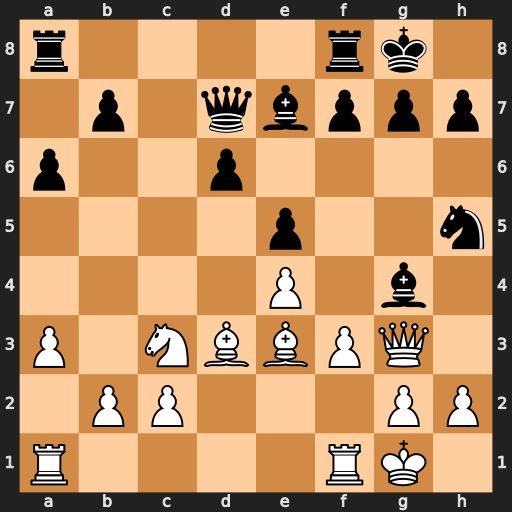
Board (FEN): r4rk1/1p1qbppp/p2p4/4p2n/4P1b1/P1NBBPQ1/1PP3PP/R4RK1
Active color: w
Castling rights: -
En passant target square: -
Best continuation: Qxg4 Qxg4 fxg4